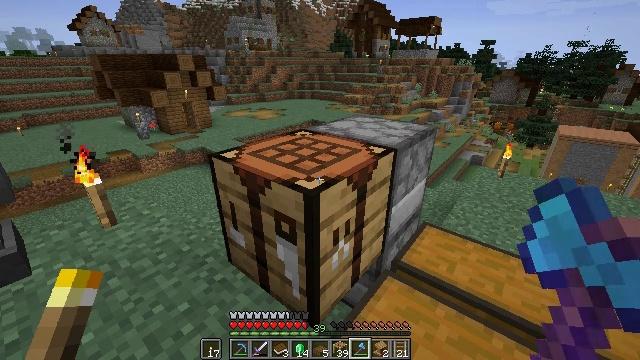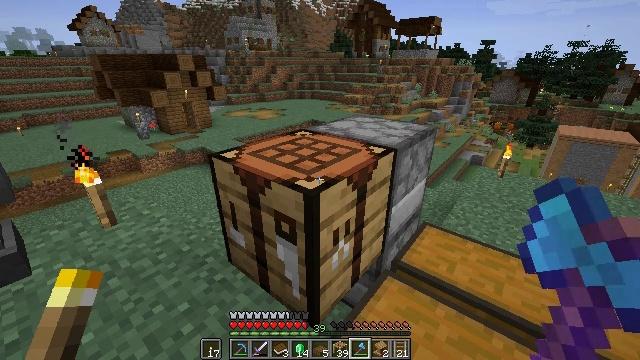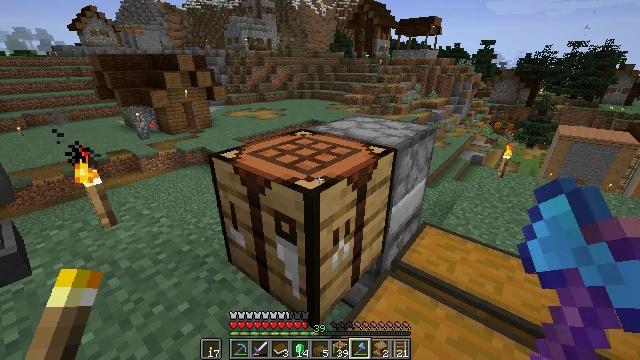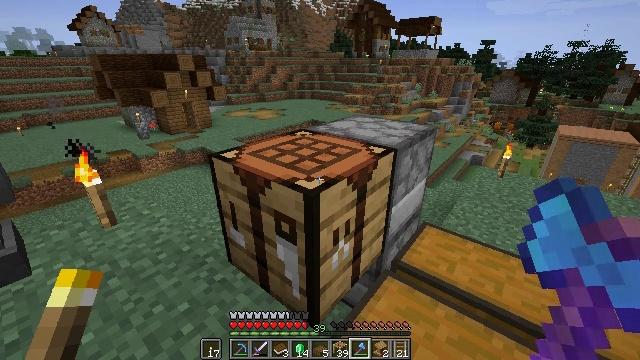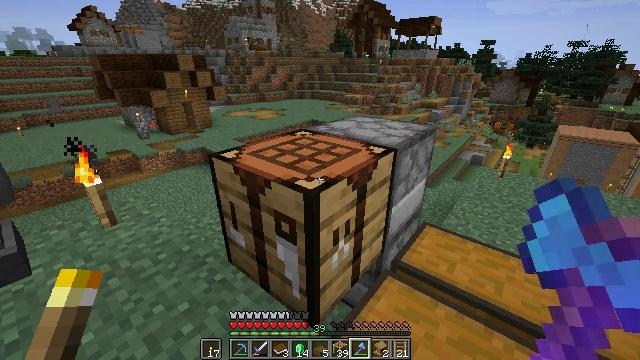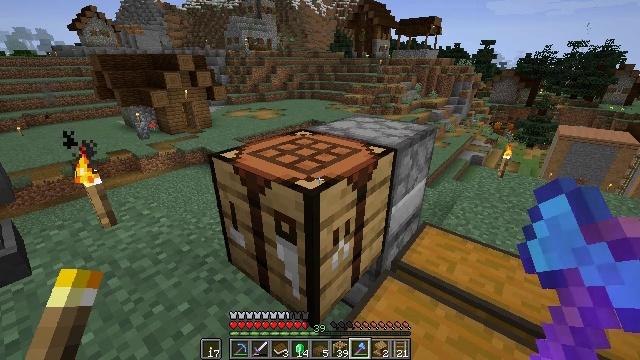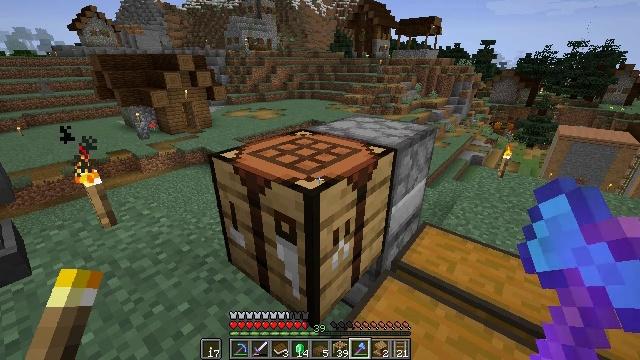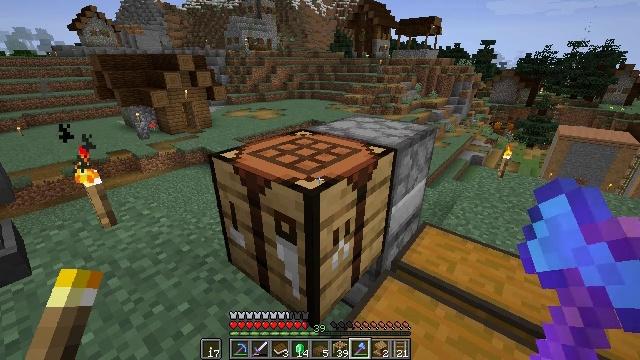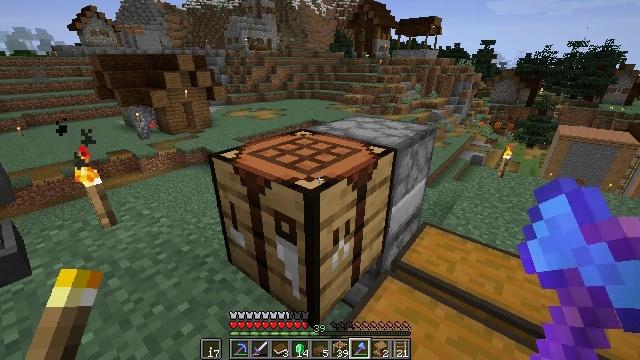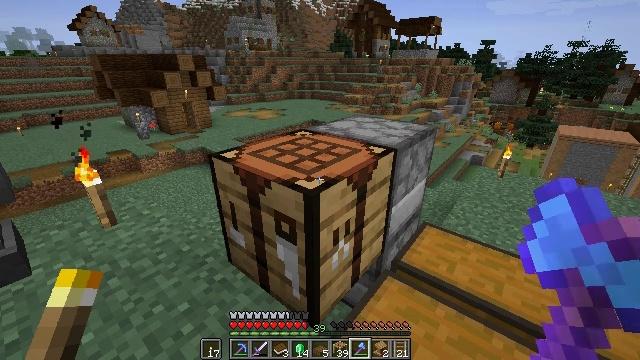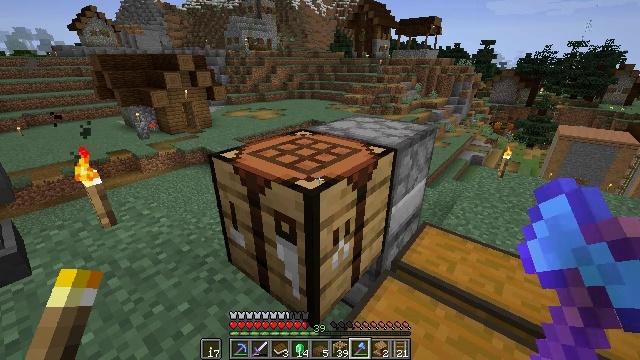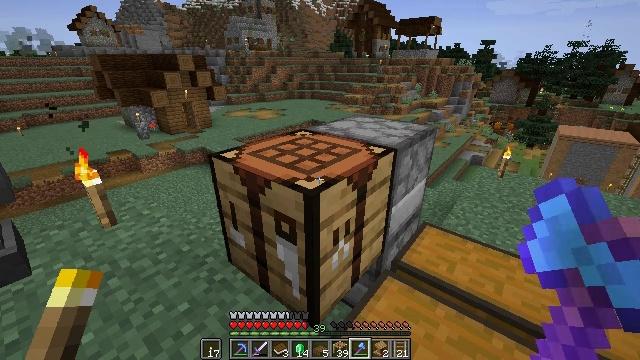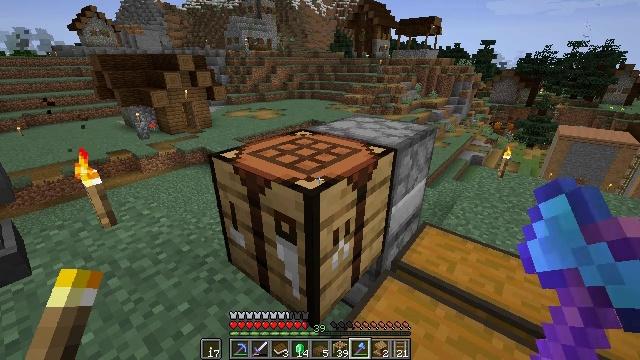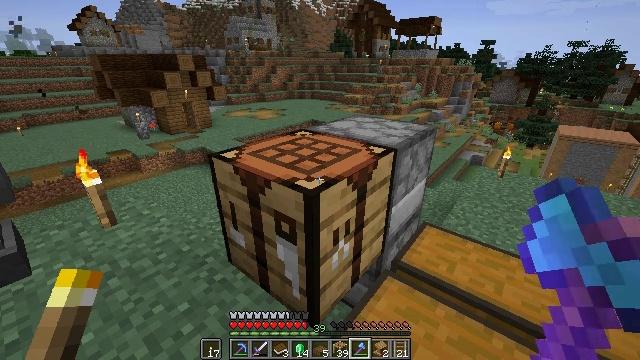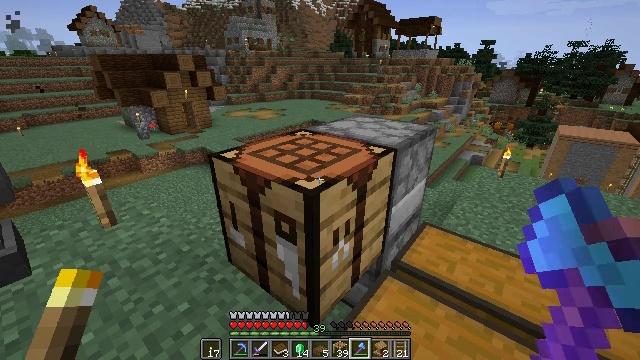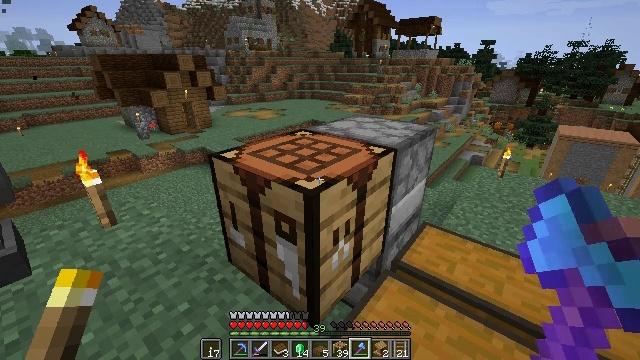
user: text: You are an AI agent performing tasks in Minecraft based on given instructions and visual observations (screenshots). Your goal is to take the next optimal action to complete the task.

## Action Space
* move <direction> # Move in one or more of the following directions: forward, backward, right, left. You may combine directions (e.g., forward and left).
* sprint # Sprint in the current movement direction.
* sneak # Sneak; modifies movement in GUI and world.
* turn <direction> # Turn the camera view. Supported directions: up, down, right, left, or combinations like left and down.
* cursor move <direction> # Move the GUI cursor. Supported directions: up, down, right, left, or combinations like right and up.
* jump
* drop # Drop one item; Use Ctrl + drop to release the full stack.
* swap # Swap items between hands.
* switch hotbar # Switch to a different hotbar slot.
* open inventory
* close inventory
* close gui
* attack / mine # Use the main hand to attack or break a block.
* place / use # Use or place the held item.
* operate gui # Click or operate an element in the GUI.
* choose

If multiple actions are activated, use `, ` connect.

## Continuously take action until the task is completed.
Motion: motion action
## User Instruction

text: Gather the spruce slab by holding left button.
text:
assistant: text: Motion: no_op
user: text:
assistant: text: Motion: no_op
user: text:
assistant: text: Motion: no_op
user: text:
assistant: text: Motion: no_op
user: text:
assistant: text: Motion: no_op
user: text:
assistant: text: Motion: no_op
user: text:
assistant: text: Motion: no_op
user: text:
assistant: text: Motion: no_op
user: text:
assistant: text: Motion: no_op
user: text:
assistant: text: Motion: no_op
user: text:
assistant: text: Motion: no_op
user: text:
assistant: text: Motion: no_op
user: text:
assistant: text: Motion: no_op
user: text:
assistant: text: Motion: no_op
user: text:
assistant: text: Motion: no_op
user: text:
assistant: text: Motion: no_op
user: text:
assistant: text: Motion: no_op
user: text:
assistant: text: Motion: no_op
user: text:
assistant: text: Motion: no_op
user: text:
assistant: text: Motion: no_op
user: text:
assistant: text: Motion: no_op
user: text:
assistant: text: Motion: no_op
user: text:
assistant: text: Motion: no_op
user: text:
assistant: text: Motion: no_op
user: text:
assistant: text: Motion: no_op
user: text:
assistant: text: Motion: no_op
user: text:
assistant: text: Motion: no_op
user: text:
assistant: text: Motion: no_op
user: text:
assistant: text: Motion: no_op
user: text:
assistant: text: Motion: no_op